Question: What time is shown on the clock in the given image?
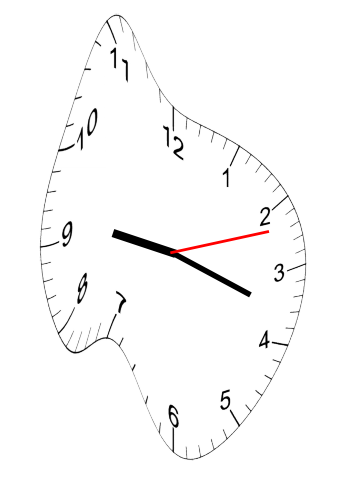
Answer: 09:18:12